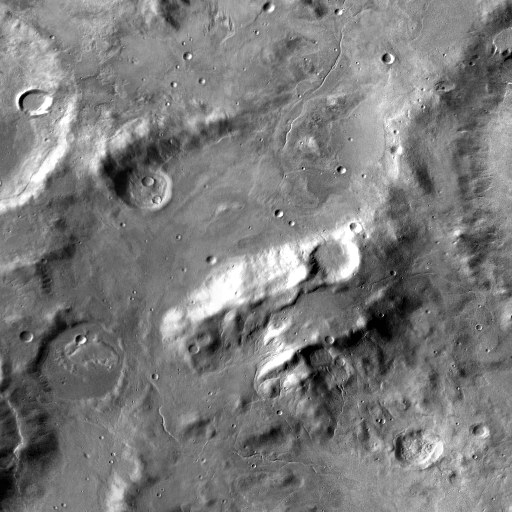
Crater classes present: Background, Other, Buried